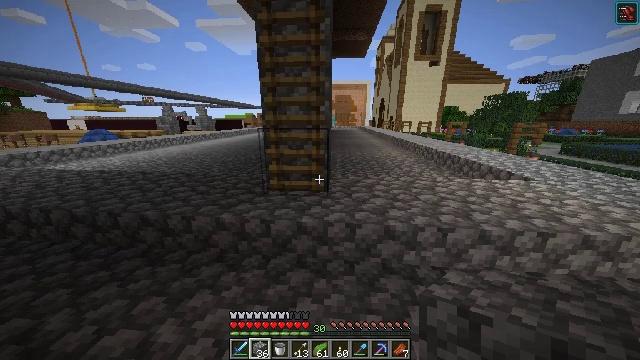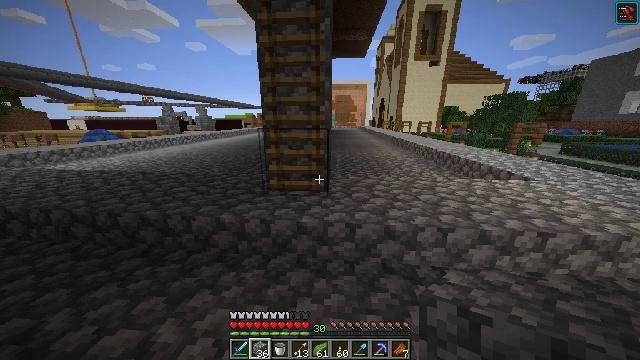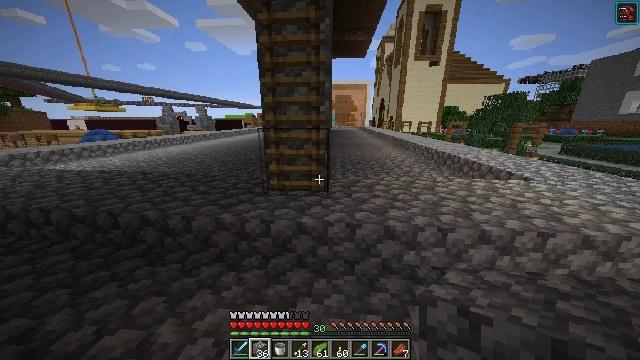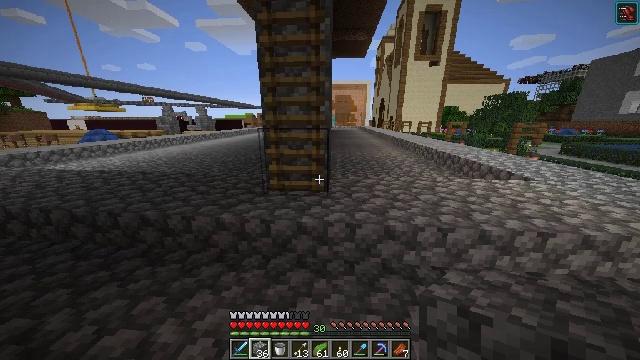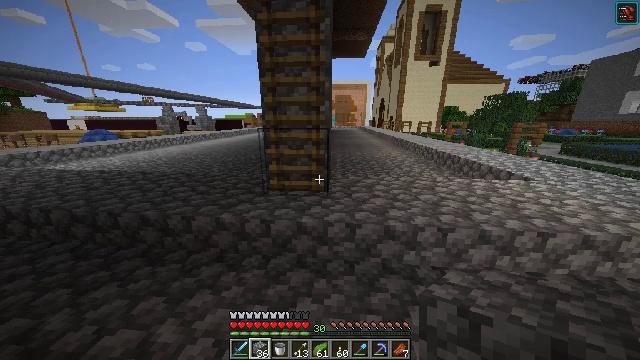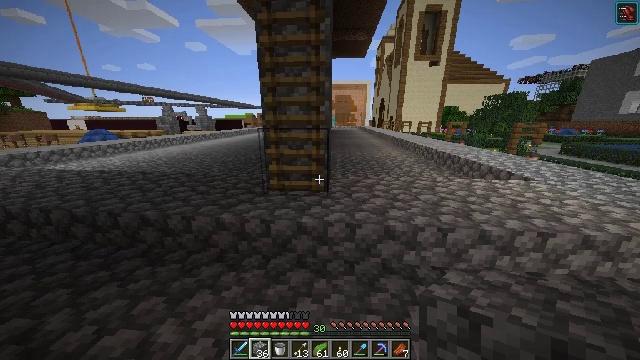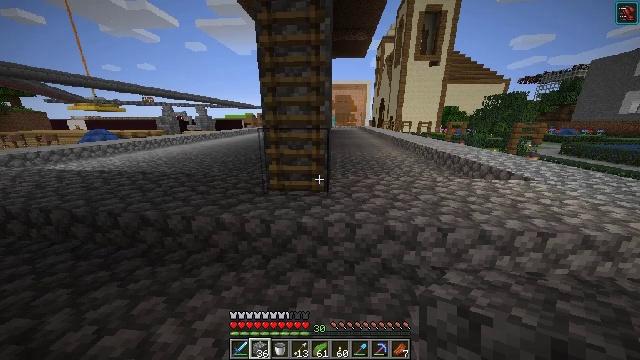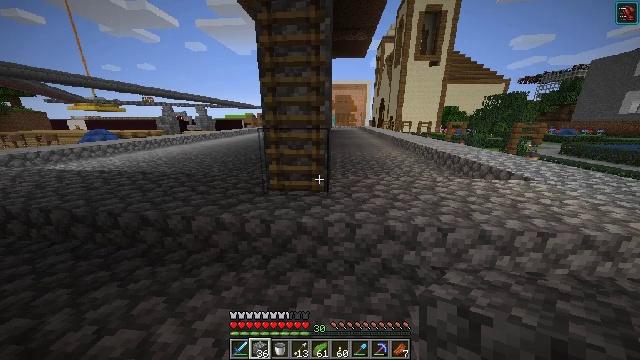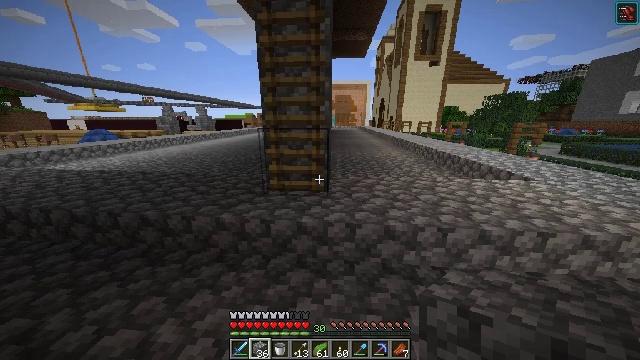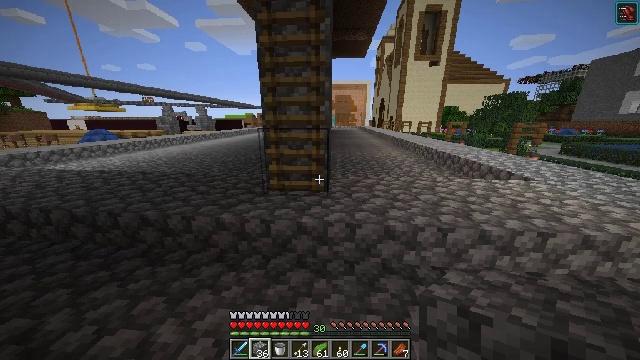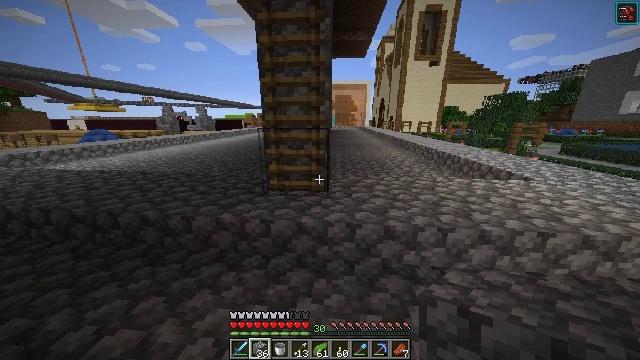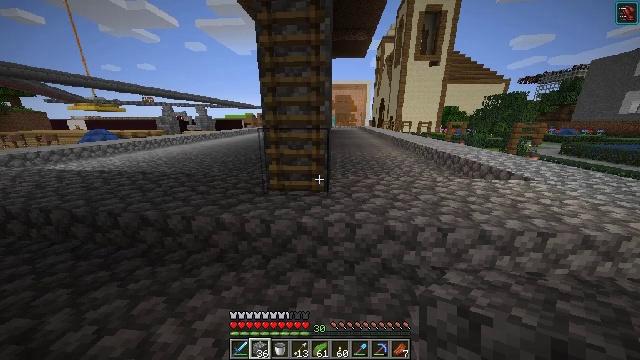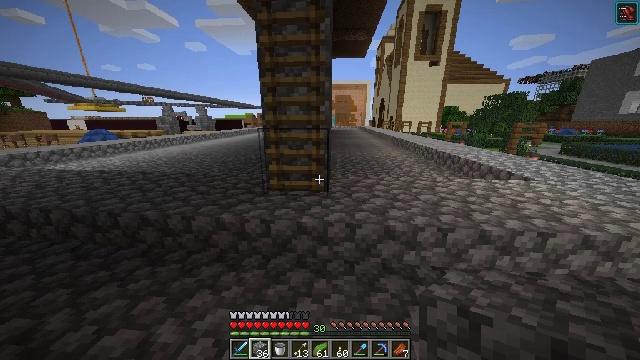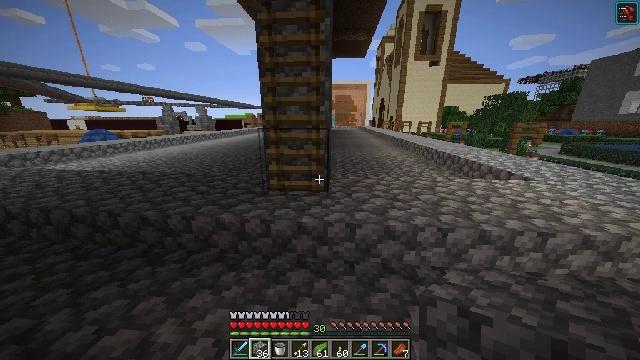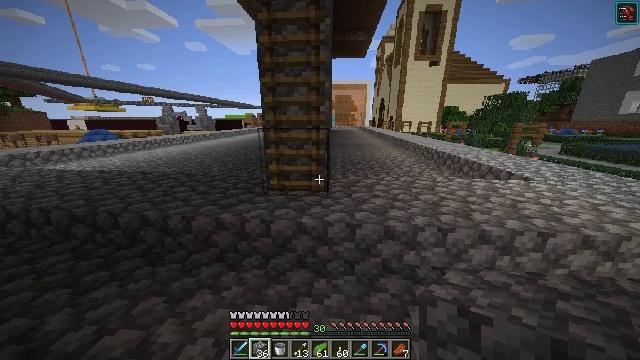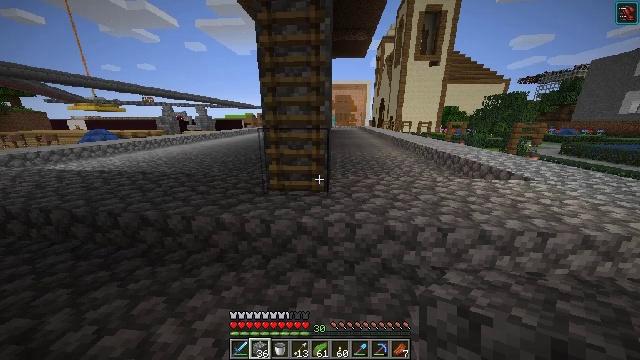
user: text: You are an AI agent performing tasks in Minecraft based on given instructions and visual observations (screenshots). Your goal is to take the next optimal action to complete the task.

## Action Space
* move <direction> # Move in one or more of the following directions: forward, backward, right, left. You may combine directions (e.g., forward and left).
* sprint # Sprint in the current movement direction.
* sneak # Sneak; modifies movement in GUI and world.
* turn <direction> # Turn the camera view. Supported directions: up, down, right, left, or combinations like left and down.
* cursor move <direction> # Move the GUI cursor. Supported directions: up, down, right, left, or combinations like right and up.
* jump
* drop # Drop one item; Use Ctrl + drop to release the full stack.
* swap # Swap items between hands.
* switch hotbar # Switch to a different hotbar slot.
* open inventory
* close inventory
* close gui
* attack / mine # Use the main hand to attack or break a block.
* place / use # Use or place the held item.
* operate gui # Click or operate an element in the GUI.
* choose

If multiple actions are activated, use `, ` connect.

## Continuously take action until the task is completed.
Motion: motion action
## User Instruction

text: Remove the stone slab from the ground.
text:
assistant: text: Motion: no_op
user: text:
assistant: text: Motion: no_op
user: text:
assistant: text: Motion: no_op
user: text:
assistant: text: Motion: no_op
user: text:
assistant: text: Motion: no_op
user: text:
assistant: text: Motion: no_op
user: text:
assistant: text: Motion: no_op
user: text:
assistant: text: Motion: no_op
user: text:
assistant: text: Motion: no_op
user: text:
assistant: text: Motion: no_op
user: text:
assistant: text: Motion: no_op
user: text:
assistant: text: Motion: no_op
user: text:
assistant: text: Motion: no_op
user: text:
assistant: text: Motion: no_op
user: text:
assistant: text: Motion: no_op
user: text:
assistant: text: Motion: no_op
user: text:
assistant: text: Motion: no_op
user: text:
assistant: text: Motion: no_op
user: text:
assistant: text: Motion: no_op
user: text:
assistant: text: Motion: no_op
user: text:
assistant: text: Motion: no_op
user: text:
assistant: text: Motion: no_op
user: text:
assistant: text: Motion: no_op
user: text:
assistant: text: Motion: no_op
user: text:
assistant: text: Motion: no_op
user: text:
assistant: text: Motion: no_op
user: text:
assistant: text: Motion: no_op
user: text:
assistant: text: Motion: no_op
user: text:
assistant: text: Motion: no_op
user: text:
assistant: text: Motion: no_op